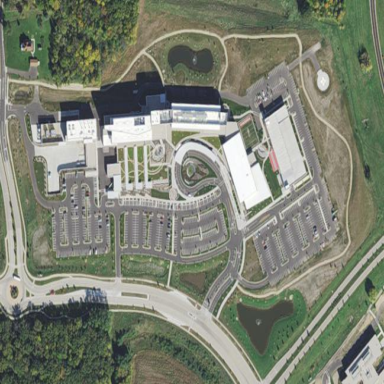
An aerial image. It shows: Healthcare facility identified as hospital.